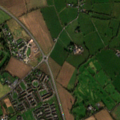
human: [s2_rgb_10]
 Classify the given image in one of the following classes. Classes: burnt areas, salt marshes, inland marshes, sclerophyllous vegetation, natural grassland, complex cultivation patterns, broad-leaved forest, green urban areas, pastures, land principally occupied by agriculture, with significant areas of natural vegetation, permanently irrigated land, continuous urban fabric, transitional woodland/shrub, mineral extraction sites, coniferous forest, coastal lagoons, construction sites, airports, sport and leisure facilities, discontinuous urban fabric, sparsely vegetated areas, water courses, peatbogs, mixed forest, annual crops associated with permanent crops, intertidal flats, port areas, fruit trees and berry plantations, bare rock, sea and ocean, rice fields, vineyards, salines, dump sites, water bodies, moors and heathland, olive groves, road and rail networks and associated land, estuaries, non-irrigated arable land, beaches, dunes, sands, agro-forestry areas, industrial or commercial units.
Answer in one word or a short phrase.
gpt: discontinuous urban fabric, sport and leisure facilities, non-irrigated arable land, pastures, land principally occupied by agriculture, with significant areas of natural vegetation